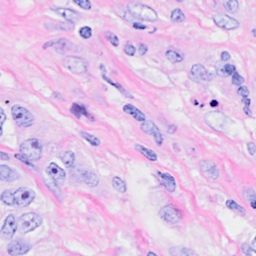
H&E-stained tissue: Breast